Question: This is the whole code you need:
<URL>
It is referencing 'D3' locally but for faster work you can just refrence it from its website like this instead:
'''
<script src="http://d3js.org/d3.v3.min.js"></script>
'''
It will create some chart like this:

Notice the newly added charts on the ones that don't have a text label on them.
Part of code that is adding labels is towards the very end of the code and is this:
'''
svg.selectAll("text")
.data(dataset)
.transition()
.duration(500)
.text(function(d) {
return d;
})
.attr("x", function(d, i) {
return xScale(i) + xScale.rangeBand() / 2;
})
.attr("y", function(d) {
return h - yScale(d) + 14;
});
'''
As an exercise I am trying to modify the code so I can update the new bars also with their text data, but still couldn't figure it out. How would you do that?
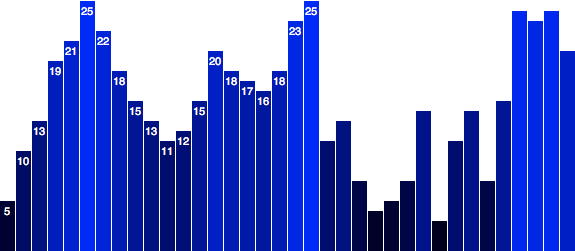
Answer: You need to handle the '.enter()' selection. The code would look like this.
'''
svg.selectAll("text")
.data(dataset)
.enter()
.append("text")
.text(function(d) {
return d;
})
.attr("x", function(d, i) {
return xScale(i) + xScale.rangeBand() / 2;
})
.attr("y", function(d) {
return h - yScale(d) + 14;
});
'''
Have a look at <URL> for more information.